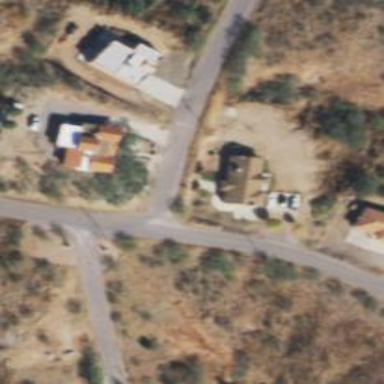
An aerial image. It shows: Residential road.